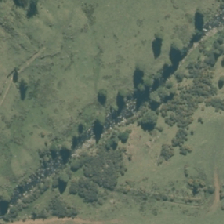
Land cover: manuka_kanuka